Field crop: maize
Growth stage: 2
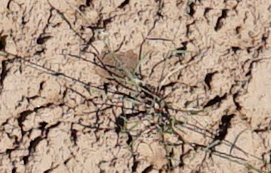
Species: lolium